Question: I have a cube (rounded) and want to display a texture on one of it's side. I can access the material on that side with:
'''
var tex1: SCNMaterial! = cube.geometry?.materialWithName("_1")!
'''
I then set it's image contents:
'''
tex1.diffuse.contents = "cube1"
'''
This then looks like this:

This shows me that it does work, but the white part is not in the center as
it should be. (The image I am using has the white part in the center.)
I tried to use offset to move the image around on the surface, I would like scale it as well. I tried it like this:
'''
tex1.diffuse.contents.offset = SCNVector3Make(20, 0, 0)
'''
That gives me errors: it says it cannot assign the result of that expression. (I also tried 'contentMode', same error, I think because these are for UI, not SCN)
1. Does anyone know what I can do?
2. Maybe offset is not the way to go?
3. How can I scale the image?
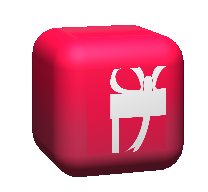
Answer: The type of a material property's 'contents' is 'AnyObject', which means the compiler will allow you to call any method (defined on any object type) on it. That doesn't mean all methods or property accessors are actually really implemented by the actual class that's in your particular 'contents'.
Material properties do have a <URL> option, though. Have you looked at that?